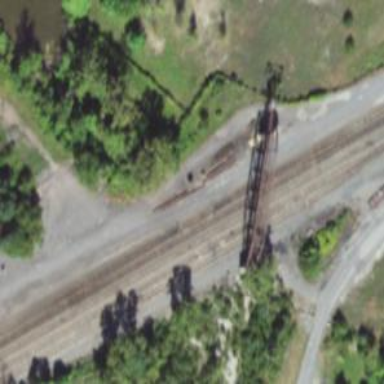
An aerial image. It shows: Railway junction with railroad crossover.